Question: Im working on a project that has log4j2 as a transitive dependency.
I was having this error
> ERROR StatusLogger No log4j2 configuration file found. Using default
configuration: logging only errors to the console.
So I created a new log4j2.xml file under src/main/resources and I tried with the Default Apache's configuration.
Here:
'''
<?xml version="1.0" encoding="UTF-8"?>
<Configuration status="WARN">
<Appenders>
<Console name="Console" target="SYSTEM_OUT">
<PatternLayout pattern="%d{HH:mm:ss.SSS} [%t] %-5level %logger{36} - %msg%n"/>
</Console>
</Appenders>
<Loggers>
<Root level="error">
<AppenderRef ref="Console"/>
</Root>
</Loggers>
</Configuration>
'''
Now when I build my project this (errors) prompts:
'''
2015-02-11 17:02:52,375 WARN JNDI lookup class is not available because this JRE does not support JNDI. JNDI string lookups will not be available, continuing configuration. java.lang.ClassCastException: Cannot cast org.apache.logging.log4j.core.lookup.JndiLookup to org.apache.logging.log4j.core.lookup.StrLookup
at java.lang.Class.cast(Class.java:3133)
at org.apache.logging.log4j.util.LoaderUtil.newCheckedInstanceOf(LoaderUtil.java:163)
at org.apache.logging.log4j.core.util.Loader.newCheckedInstanceOf(Loader.java:311)
at org.apache.logging.log4j.core.lookup.Interpolator.<init>(Interpolator.java:92)
at org.apache.logging.log4j.core.config.AbstractConfiguration.<init>(AbstractConfiguration.java:104)
at org.apache.logging.log4j.core.config.DefaultConfiguration.<init>(DefaultConfiguration.java:55)
at org.apache.logging.log4j.core.layout.PatternLayout$Builder.build(PatternLayout.java:375)
at org.apache.logging.log4j.core.layout.PatternLayout.createDefaultLayout(PatternLayout.java:280)
at org.apache.logging.log4j.core.appender.ConsoleAppender$Builder.<init>(ConsoleAppender.java:116)
at org.apache.logging.log4j.core.appender.ConsoleAppender.newBuilder(ConsoleAppender.java:111)
at sun.reflect.NativeMethodAccessorImpl.invoke0(Native Method)
at sun.reflect.NativeMethodAccessorImpl.invoke(NativeMethodAccessorImpl.java:57)
at sun.reflect.DelegatingMethodAccessorImpl.invoke(DelegatingMethodAccessorImpl.java:43)
at java.lang.reflect.Method.invoke(Method.java:606)
at org.apache.logging.log4j.core.config.plugins.util.PluginBuilder.createBuilder(PluginBuilder.java:158)
at org.apache.logging.log4j.core.config.plugins.util.PluginBuilder.build(PluginBuilder.java:118)
at org.apache.logging.log4j.core.config.AbstractConfiguration.createPluginObject(AbstractConfiguration.java:766)
at org.apache.logging.log4j.core.config.AbstractConfiguration.createConfiguration(AbstractConfiguration.java:706)
at org.apache.logging.log4j.core.config.AbstractConfiguration.createConfiguration(AbstractConfiguration.java:698)
at org.apache.logging.log4j.core.config.AbstractConfiguration.doConfigure(AbstractConfiguration.java:358)
at org.apache.logging.log4j.core.config.AbstractConfiguration.start(AbstractConfiguration.java:161)
at org.apache.logging.log4j.core.LoggerContext.setConfiguration(LoggerContext.java:359)
at org.apache.logging.log4j.core.LoggerContext.reconfigure(LoggerContext.java:420)
at org.apache.logging.log4j.core.LoggerContext.start(LoggerContext.java:138)
at org.apache.logging.log4j.core.impl.Log4jContextFactory.getContext(Log4jContextFactory.java:147)
at org.apache.logging.log4j.core.impl.Log4jContextFactory.getContext(Log4jContextFactory.java:41)
at org.apache.logging.log4j.LogManager.getContext(LogManager.java:175)
at org.apache.logging.log4j.spi.AbstractLoggerAdapter.getContext(AbstractLoggerAdapter.java:102)
at org.apache.logging.log4j.jcl.LogAdapter.getContext(LogAdapter.java:39)
at org.apache.logging.log4j.spi.AbstractLoggerAdapter.getLogger(AbstractLoggerAdapter.java:42)
at org.apache.logging.log4j.jcl.LogFactoryImpl.getInstance(LogFactoryImpl.java:40)
at org.apache.logging.log4j.jcl.LogFactoryImpl.getInstance(LogFactoryImpl.java:55)
at org.apache.commons.logging.LogFactory.getLog(LogFactory.java:655)
at org.mule.util.IOUtils.<clinit>(IOUtils.java:33)
at org.mule.devkit.generation.javadoc.JavaDocAnnotationVerifier.getExamplesFile(JavaDocAnnotationVerifier.java:222)
at org.mule.devkit.generation.javadoc.JavaDocAnnotationVerifier.validateSampleTag(JavaDocAnnotationVerifier.java:199)
at org.mule.devkit.generation.javadoc.JavaDocAnnotationVerifier.validateMethod(JavaDocAnnotationVerifier.java:143)
at org.mule.devkit.generation.javadoc.JavaDocAnnotationVerifier.verify(JavaDocAnnotationVerifier.java:74)
at org.mule.devkit.verifiers.SimpleJavaDocAnnotationVerifier.verify(SimpleJavaDocAnnotationVerifier.java:17)
at org.mule.devkit.apt.AbstractAnnotationProcessor.doVerify(AbstractAnnotationProcessor.java:462)
at org.mule.devkit.apt.AbstractAnnotationProcessor.verifyModule(AbstractAnnotationProcessor.java:307)
at org.mule.devkit.apt.AbstractAnnotationProcessor.runVerifiers(AbstractAnnotationProcessor.java:185)
at org.mule.devkit.apt.AbstractAnnotationProcessor.doProcess(AbstractAnnotationProcessor.java:413)
at org.mule.devkit.apt.AbstractAnnotationProcessor.process(AbstractAnnotationProcessor.java:140)
at com.sun.tools.javac.processing.JavacProcessingEnvironment.callProcessor(JavacProcessingEnvironment.java:793)
at com.sun.tools.javac.processing.JavacProcessingEnvironment.discoverAndRunProcs(JavacProcessingEnvironment.java:722)
at com.sun.tools.javac.processing.JavacProcessingEnvironment.access$1700(JavacProcessingEnvironment.java:97)
at com.sun.tools.javac.processing.JavacProcessingEnvironment$Round.run(JavacProcessingEnvironment.java:1029)
at com.sun.tools.javac.processing.JavacProcessingEnvironment.doProcessing(JavacProcessingEnvironment.java:1163)
at com.sun.tools.javac.main.JavaCompiler.processAnnotations(JavaCompiler.java:1108)
at com.sun.tools.javac.main.JavaCompiler.compile(JavaCompiler.java:824)
at com.sun.tools.javac.main.Main.compile(Main.java:439)
at com.sun.tools.javac.api.JavacTaskImpl.call(JavacTaskImpl.java:132)
at org.mule.devkit.maven.AbstractAnnotationProcessorMojo.executeWithExceptionsHandled(AbstractAnnotationProcessorMojo.java:231)
at org.mule.devkit.maven.AbstractAnnotationProcessorMojo.execute(AbstractAnnotationProcessorMojo.java:149)
at org.apache.maven.plugin.DefaultBuildPluginManager.executeMojo(DefaultBuildPluginManager.java:132)
at org.apache.maven.lifecycle.internal.MojoExecutor.execute(MojoExecutor.java:208)
at org.apache.maven.lifecycle.internal.MojoExecutor.execute(MojoExecutor.java:153)
at org.apache.maven.lifecycle.internal.MojoExecutor.execute(MojoExecutor.java:145)
at org.apache.maven.lifecycle.internal.LifecycleModuleBuilder.buildProject(LifecycleModuleBuilder.java:116)
at org.apache.maven.lifecycle.internal.LifecycleModuleBuilder.buildProject(LifecycleModuleBuilder.java:80)
at org.apache.maven.lifecycle.internal.builder.singlethreaded.SingleThreadedBuilder.build(SingleThreadedBuilder.java:51)
at org.apache.maven.lifecycle.internal.LifecycleStarter.execute(LifecycleStarter.java:120)
at org.apache.maven.DefaultMaven.doExecute(DefaultMaven.java:347)
at org.apache.maven.DefaultMaven.execute(DefaultMaven.java:154)
at org.apache.maven.cli.MavenCli.execute(MavenCli.java:582)
at org.apache.maven.cli.MavenCli.doMain(MavenCli.java:214)
at org.apache.maven.cli.MavenCli.main(MavenCli.java:158)
at sun.reflect.NativeMethodAccessorImpl.invoke0(Native Method)
at sun.reflect.NativeMethodAccessorImpl.invoke(NativeMethodAccessorImpl.java:57)
at sun.reflect.DelegatingMethodAccessorImpl.invoke(DelegatingMethodAccessorImpl.java:43)
at java.lang.reflect.Method.invoke(Method.java:606)
at org.codehaus.plexus.classworlds.launcher.Launcher.launchEnhanced(Launcher.java:289)
at org.codehaus.plexus.classworlds.launcher.Launcher.launch(Launcher.java:229)
at org.codehaus.plexus.classworlds.launcher.Launcher.mainWithExitCode(Launcher.java:415)
at org.codehaus.plexus.classworlds.launcher.Launcher.main(Launcher.java:356)
2015-02-11 17:02:52,379 WARN JMX runtime input lookup class is not available because this JRE does not support JMX. JMX lookups will not be available, continuing configuration. java.lang.ClassCastException: Cannot cast org.apache.logging.log4j.core.lookup.JmxRuntimeInputArgumentsLookup to org.apache.logging.log4j.core.lookup.StrLookup
at java.lang.Class.cast(Class.java:3133)
at org.apache.logging.log4j.util.LoaderUtil.newCheckedInstanceOf(LoaderUtil.java:163)
at org.apache.logging.log4j.core.util.Loader.newCheckedInstanceOf(Loader.java:311)
at org.apache.logging.log4j.core.lookup.Interpolator.<init>(Interpolator.java:103)
at org.apache.logging.log4j.core.config.AbstractConfiguration.<init>(AbstractConfiguration.java:104)
at org.apache.logging.log4j.core.config.DefaultConfiguration.<init>(DefaultConfiguration.java:55)
at org.apache.logging.log4j.core.layout.PatternLayout$Builder.build(PatternLayout.java:375)
at org.apache.logging.log4j.core.layout.PatternLayout.createDefaultLayout(PatternLayout.java:280)
at org.apache.logging.log4j.core.appender.ConsoleAppender$Builder.<init>(ConsoleAppender.java:116)
at org.apache.logging.log4j.core.appender.ConsoleAppender.newBuilder(ConsoleAppender.java:111)
at sun.reflect.NativeMethodAccessorImpl.invoke0(Native Method)
at sun.reflect.NativeMethodAccessorImpl.invoke(NativeMethodAccessorImpl.java:57)
at sun.reflect.DelegatingMethodAccessorImpl.invoke(DelegatingMethodAccessorImpl.java:43)
at java.lang.reflect.Method.invoke(Method.java:606)
at org.apache.logging.log4j.core.config.plugins.util.PluginBuilder.createBuilder(PluginBuilder.java:158)
at org.apache.logging.log4j.core.config.plugins.util.PluginBuilder.build(PluginBuilder.java:118)
at org.apache.logging.log4j.core.config.AbstractConfiguration.createPluginObject(AbstractConfiguration.java:766)
at org.apache.logging.log4j.core.config.AbstractConfiguration.createConfiguration(AbstractConfiguration.java:706)
at org.apache.logging.log4j.core.config.AbstractConfiguration.createConfiguration(AbstractConfiguration.java:698)
at org.apache.logging.log4j.core.config.AbstractConfiguration.doConfigure(AbstractConfiguration.java:358)
at org.apache.logging.log4j.core.config.AbstractConfiguration.start(AbstractConfiguration.java:161)
at org.apache.logging.log4j.core.LoggerContext.setConfiguration(LoggerContext.java:359)
at org.apache.logging.log4j.core.LoggerContext.reconfigure(LoggerContext.java:420)
at org.apache.logging.log4j.core.LoggerContext.start(LoggerContext.java:138)
at org.apache.logging.log4j.core.impl.Log4jContextFactory.getContext(Log4jContextFactory.java:147)
at org.apache.logging.log4j.core.impl.Log4jContextFactory.getContext(Log4jContextFactory.java:41)
at org.apache.logging.log4j.LogManager.getContext(LogManager.java:175)
at org.apache.logging.log4j.spi.AbstractLoggerAdapter.getContext(AbstractLoggerAdapter.java:102)
at org.apache.logging.log4j.jcl.LogAdapter.getContext(LogAdapter.java:39)
at org.apache.logging.log4j.spi.AbstractLoggerAdapter.getLogger(AbstractLoggerAdapter.java:42)
at org.apache.logging.log4j.jcl.LogFactoryImpl.getInstance(LogFactoryImpl.java:40)
at org.apache.logging.log4j.jcl.LogFactoryImpl.getInstance(LogFactoryImpl.java:55)
at org.apache.commons.logging.LogFactory.getLog(LogFactory.java:655)
at org.mule.util.IOUtils.<clinit>(IOUtils.java:33)
at org.mule.devkit.generation.javadoc.JavaDocAnnotationVerifier.getExamplesFile(JavaDocAnnotationVerifier.java:222)
at org.mule.devkit.generation.javadoc.JavaDocAnnotationVerifier.validateSampleTag(JavaDocAnnotationVerifier.java:199)
at org.mule.devkit.generation.javadoc.JavaDocAnnotationVerifier.validateMethod(JavaDocAnnotationVerifier.java:143)
at org.mule.devkit.generation.javadoc.JavaDocAnnotationVerifier.verify(JavaDocAnnotationVerifier.java:74)
at org.mule.devkit.verifiers.SimpleJavaDocAnnotationVerifier.verify(SimpleJavaDocAnnotationVerifier.java:17)
at org.mule.devkit.apt.AbstractAnnotationProcessor.doVerify(AbstractAnnotationProcessor.java:462)
at org.mule.devkit.apt.AbstractAnnotationProcessor.verifyModule(AbstractAnnotationProcessor.java:307)
at org.mule.devkit.apt.AbstractAnnotationProcessor.runVerifiers(AbstractAnnotationProcessor.java:185)
at org.mule.devkit.apt.AbstractAnnotationProcessor.doProcess(AbstractAnnotationProcessor.java:413)
at org.mule.devkit.apt.AbstractAnnotationProcessor.process(AbstractAnnotationProcessor.java:140)
at com.sun.tools.javac.processing.JavacProcessingEnvironment.callProcessor(JavacProcessingEnvironment.java:793)
at com.sun.tools.javac.processing.JavacProcessingEnvironment.discoverAndRunProcs(JavacProcessingEnvironment.java:722)
at com.sun.tools.javac.processing.JavacProcessingEnvironment.access$1700(JavacProcessingEnvironment.java:97)
at com.sun.tools.javac.processing.JavacProcessingEnvironment$Round.run(JavacProcessingEnvironment.java:1029)
at com.sun.tools.javac.processing.JavacProcessingEnvironment.doProcessing(JavacProcessingEnvironment.java:1163)
at com.sun.tools.javac.main.JavaCompiler.processAnnotations(JavaCompiler.java:1108)
at com.sun.tools.javac.main.JavaCompiler.compile(JavaCompiler.java:824)
at com.sun.tools.javac.main.Main.compile(Main.java:439)
at com.sun.tools.javac.api.JavacTaskImpl.call(JavacTaskImpl.java:132)
at org.mule.devkit.maven.AbstractAnnotationProcessorMojo.executeWithExceptionsHandled(AbstractAnnotationProcessorMojo.java:231)
at org.mule.devkit.maven.AbstractAnnotationProcessorMojo.execute(AbstractAnnotationProcessorMojo.java:149)
at org.apache.maven.plugin.DefaultBuildPluginManager.executeMojo(DefaultBuildPluginManager.java:132)
at org.apache.maven.lifecycle.internal.MojoExecutor.execute(MojoExecutor.java:208)
at org.apache.maven.lifecycle.internal.MojoExecutor.execute(MojoExecutor.java:153)
at org.apache.maven.lifecycle.internal.MojoExecutor.execute(MojoExecutor.java:145)
at org.apache.maven.lifecycle.internal.LifecycleModuleBuilder.buildProject(LifecycleModuleBuilder.java:116)
at org.apache.maven.lifecycle.internal.LifecycleModuleBuilder.buildProject(LifecycleModuleBuilder.java:80)
at org.apache.maven.lifecycle.internal.builder.singlethreaded.SingleThreadedBuilder.build(SingleThreadedBuilder.java:51)
at org.apache.maven.lifecycle.internal.LifecycleStarter.execute(LifecycleStarter.java:120)
at org.apache.maven.DefaultMaven.doExecute(DefaultMaven.java:347)
at org.apache.maven.DefaultMaven.execute(DefaultMaven.java:154)
at org.apache.maven.cli.MavenCli.execute(MavenCli.java:582)
at org.apache.maven.cli.MavenCli.doMain(MavenCli.java:214)
at org.apache.maven.cli.MavenCli.main(MavenCli.java:158)
at sun.reflect.NativeMethodAccessorImpl.invoke0(Native Method)
at sun.reflect.NativeMethodAccessorImpl.invoke(NativeMethodAccessorImpl.java:57)
at sun.reflect.DelegatingMethodAccessorImpl.invoke(DelegatingMethodAccessorImpl.java:43)
at java.lang.reflect.Method.invoke(Method.java:606)
at org.codehaus.plexus.classworlds.launcher.Launcher.launchEnhanced(Launcher.java:289)
at org.codehaus.plexus.classworlds.launcher.Launcher.launch(Launcher.java:229)
at org.codehaus.plexus.classworlds.launcher.Launcher.mainWithExitCode(Launcher.java:415)
at org.codehaus.plexus.classworlds.launcher.Launcher.main(Launcher.java:356)
'''
Currently dependency versions:

What could be causing this?
Thanks in advance.
Juan c:
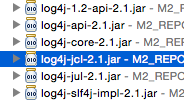
Answer: This is not a problem. The 'Interpolator' class is trying to enable various kinds of lookups: for example 'env:propertyName' lookups for environment variables, 'sys:propertyName' for Java system properties, 'jndi:propertyName' for JNDI properties, etc.
If JNDI is not available you will see this warning. Configuration will continue after this message is logged.
You can raise a request on the log4j2 Jira issue tracker to make this look less like an error (with hindsight the stack trace is confusing and unnecessary here).